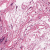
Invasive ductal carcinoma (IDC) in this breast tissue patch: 0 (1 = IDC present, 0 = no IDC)